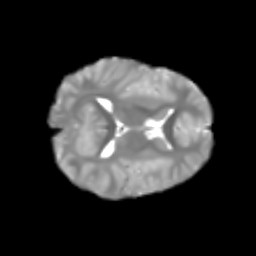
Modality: T2w
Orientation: axial
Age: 6
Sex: male
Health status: healthy